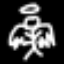
Label: angel